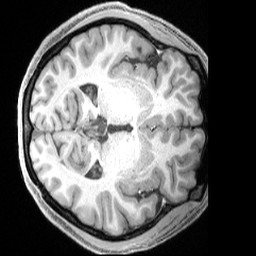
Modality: T1w
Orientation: axial
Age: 26
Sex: female
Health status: healthy
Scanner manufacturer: siemens
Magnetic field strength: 3 T
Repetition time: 2.4 s
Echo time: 0.00222 s